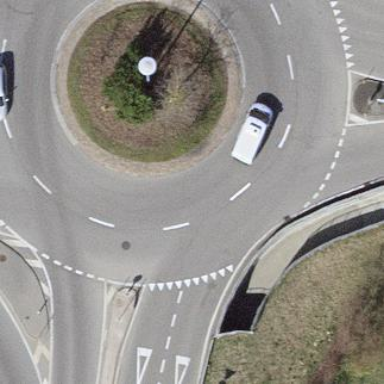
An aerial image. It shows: Primary highway with asphalt surface leading to roundabout.